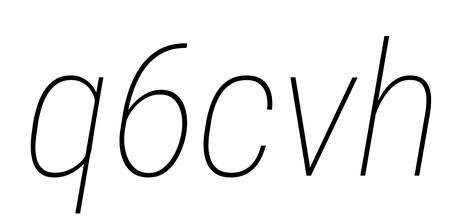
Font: Roboto-Italic_Condensed_Thin_Italic